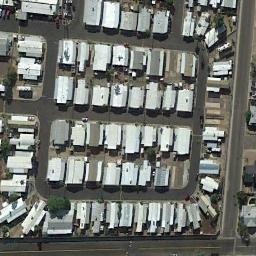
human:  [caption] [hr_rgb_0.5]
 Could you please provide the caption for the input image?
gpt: There are nine mobile homes here .

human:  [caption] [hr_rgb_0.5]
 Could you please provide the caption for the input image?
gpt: The mobile home park is on the open place next to the road .

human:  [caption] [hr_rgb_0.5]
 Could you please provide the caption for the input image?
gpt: The dense mobile home park has some neatly arranged white mobile homes and some roads go through the mobile home park .

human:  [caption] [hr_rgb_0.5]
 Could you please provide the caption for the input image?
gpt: Many buildings of different shapes and sizes are in mobile home parks .

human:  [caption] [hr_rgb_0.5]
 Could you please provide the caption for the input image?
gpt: There are many gray and white buildings in the mobile home park .